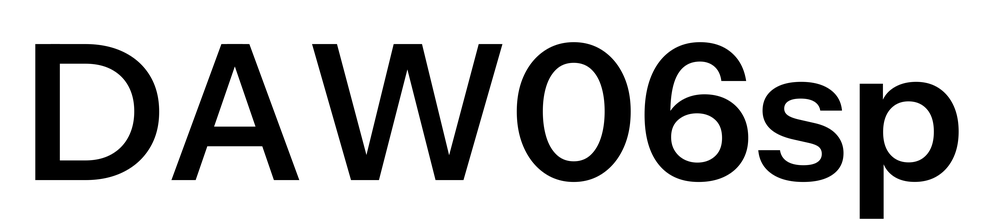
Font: InstrumentSans_SemiBold